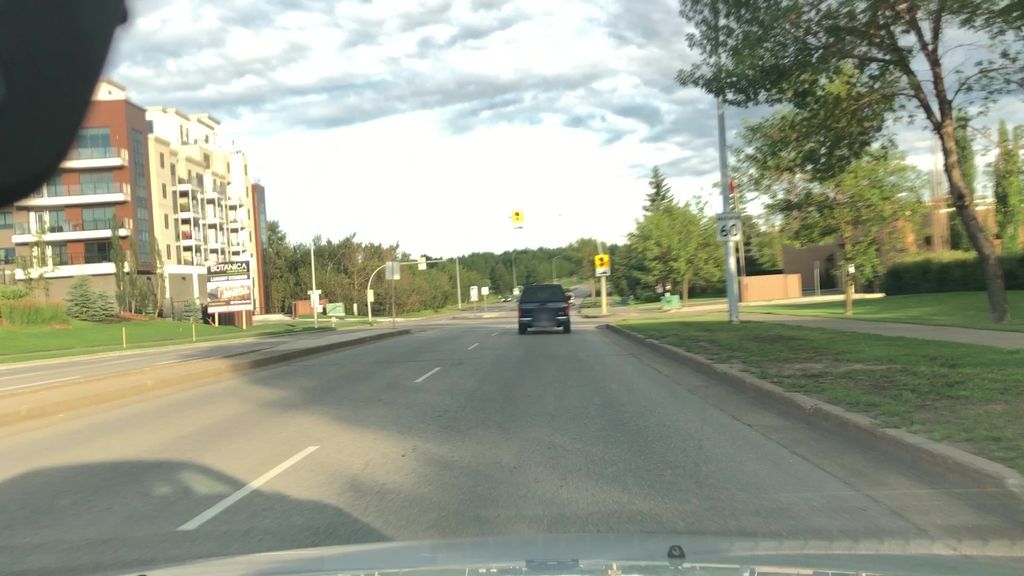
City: edmonton